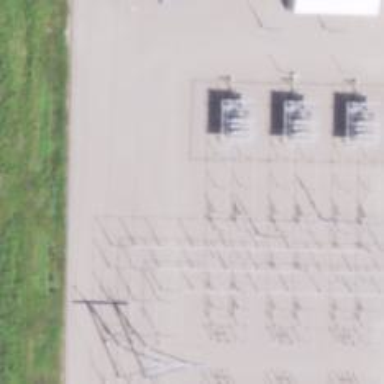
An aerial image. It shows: Mast designed for lightning protection.